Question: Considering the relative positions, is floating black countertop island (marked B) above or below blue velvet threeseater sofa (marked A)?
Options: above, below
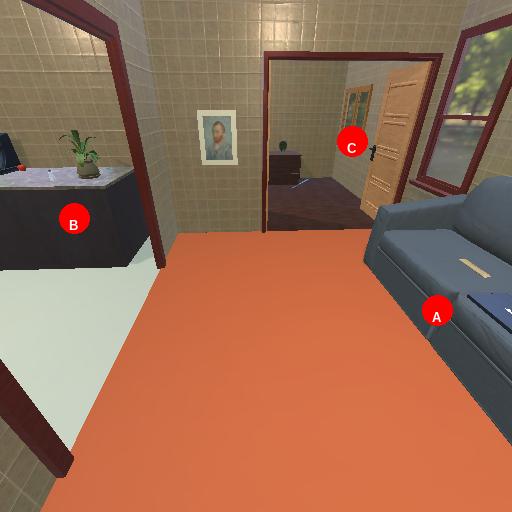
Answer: above